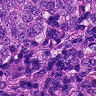
Metastatic tissue present: yes